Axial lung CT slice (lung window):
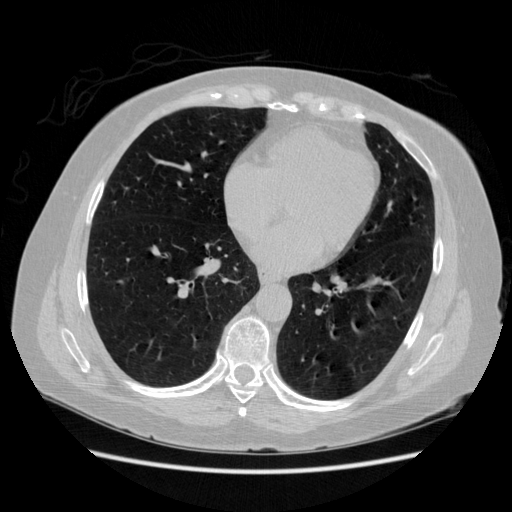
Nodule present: no